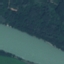
Label: River